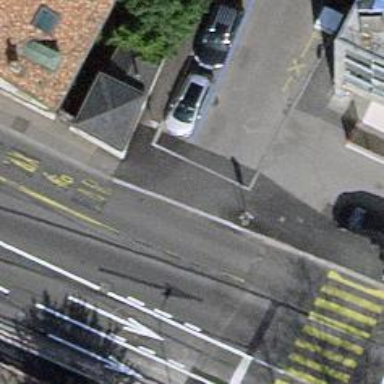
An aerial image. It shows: Road with stop sign.